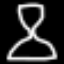
Label: hourglass